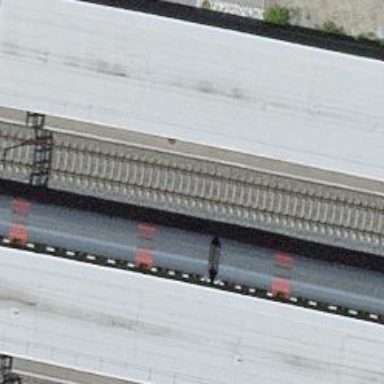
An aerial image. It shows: Public transport stop position along the railway.